Interaction volume radius: 10 \u00c5
Interaction volume height: 20 \u00c5
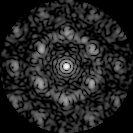
Disorder parameter: 0.6109